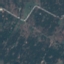
Label: PermanentCrop